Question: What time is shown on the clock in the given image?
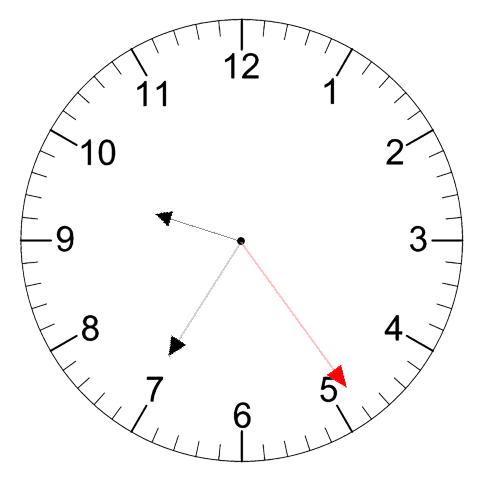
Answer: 09:35:24